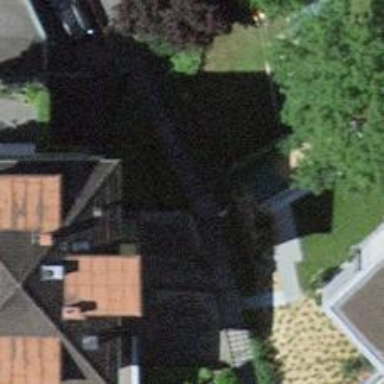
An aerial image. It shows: Concrete steps.